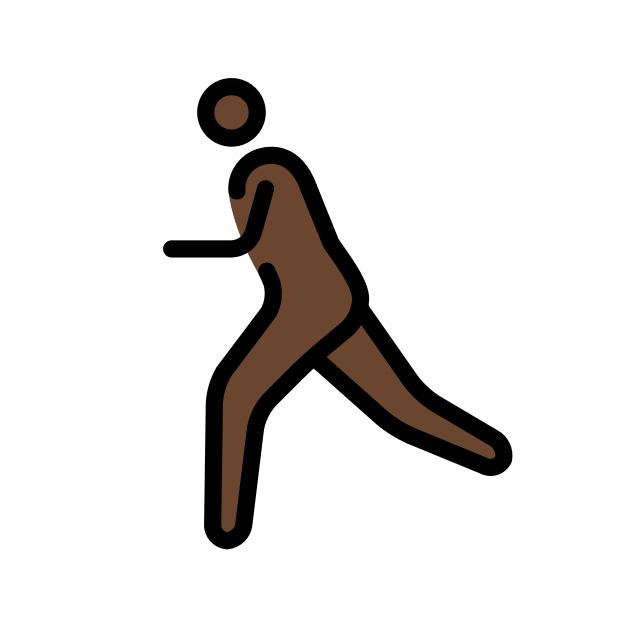
man running: dark skin tone